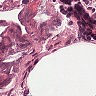
Metastatic tissue present: no